Aerial crown-view tile of a tropical tree (Barro Colorado Island, Panama), acquired 20250818:
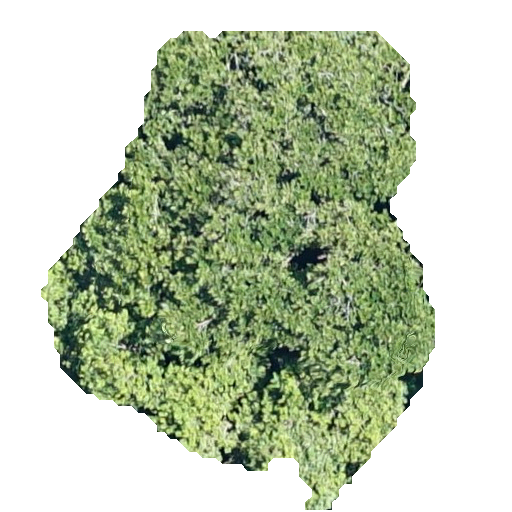
Species: Anacardium excelsum
GBIF accepted scientific name: Anacardium excelsum
Crown area: 186.399 m²